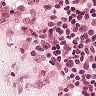
Metastatic tissue present: no